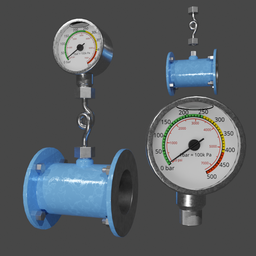
Label: tools